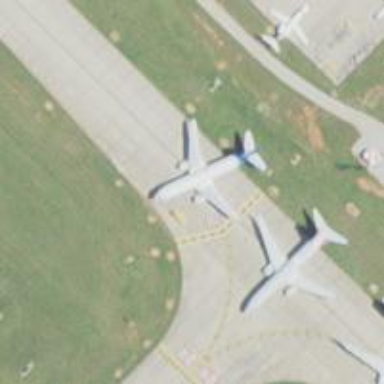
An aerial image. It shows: Image of taxiway at airport.